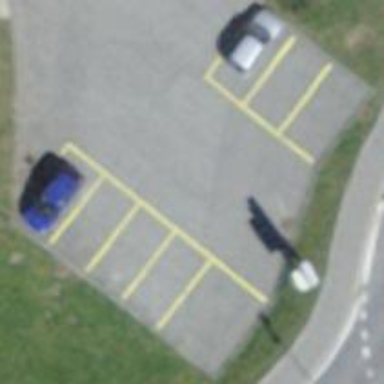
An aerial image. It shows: Parking area with surface.